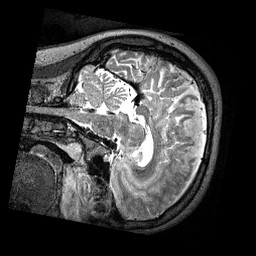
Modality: T2w
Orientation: sagittal
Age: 13
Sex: male
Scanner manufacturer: siemens
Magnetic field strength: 3 T
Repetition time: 3.2 s
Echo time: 0.479 s